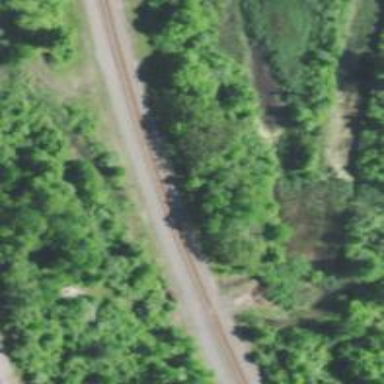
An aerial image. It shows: Railway track.